Question: I need to get the attributes of the div which is immediately before the div I am calling.
For eg:

Here I am concerned with 'divBAMT' and I need to get the attributes of 'pMu$i32'. How can I get the same. The basic idea is, I need to add the 'divBAMT' immediately under the div 'pMu$i32' and I have done that but I need to position my 'divBAMT' accordingly.
So I ll get the attributes of the above div such as top and height and decide the position of my div accordingly.
Is there any other better approach to do the same?
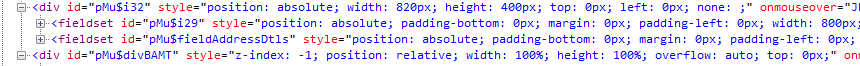
Answer: Try <URL>, like:
'''
var prev = document.getElementById("pMu$divBAMT").previousSibling;
console.log(prev.id); // pMu$i32
'''
Working examle: <URL>